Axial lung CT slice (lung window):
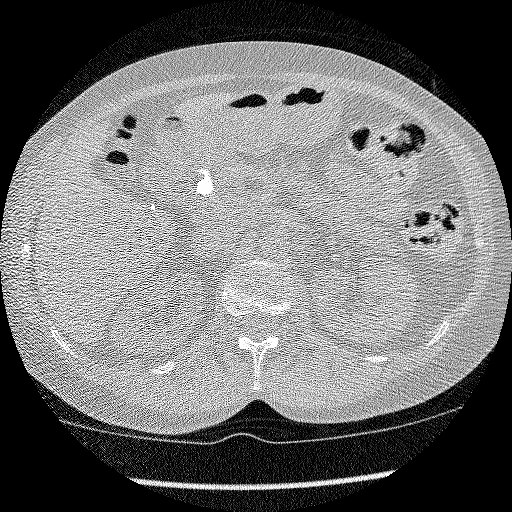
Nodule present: no